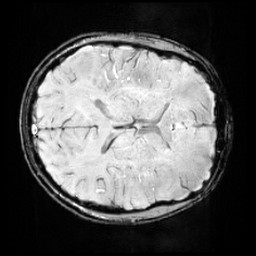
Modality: SWI
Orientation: axial
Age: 13
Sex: male
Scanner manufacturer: siemens
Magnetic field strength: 3 T
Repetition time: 0.027 s
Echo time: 0.02 s